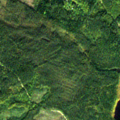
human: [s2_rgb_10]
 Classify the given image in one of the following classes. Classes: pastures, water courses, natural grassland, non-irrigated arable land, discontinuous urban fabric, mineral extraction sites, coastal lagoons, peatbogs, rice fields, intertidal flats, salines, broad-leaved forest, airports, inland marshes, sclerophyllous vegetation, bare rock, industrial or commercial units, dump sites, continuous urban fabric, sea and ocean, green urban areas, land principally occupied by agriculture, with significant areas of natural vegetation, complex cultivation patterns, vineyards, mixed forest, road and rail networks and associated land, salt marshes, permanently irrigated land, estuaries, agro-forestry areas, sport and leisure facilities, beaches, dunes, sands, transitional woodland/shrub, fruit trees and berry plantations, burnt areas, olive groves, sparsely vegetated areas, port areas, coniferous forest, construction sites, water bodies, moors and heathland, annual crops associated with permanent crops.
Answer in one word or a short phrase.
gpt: coniferous forest, water bodies